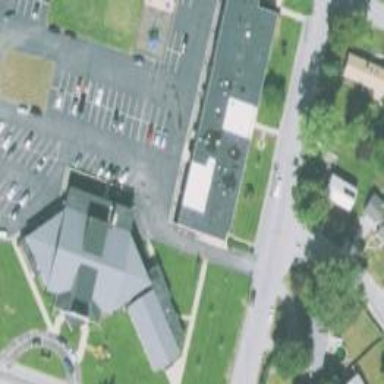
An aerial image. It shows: Building serving as place of worship.